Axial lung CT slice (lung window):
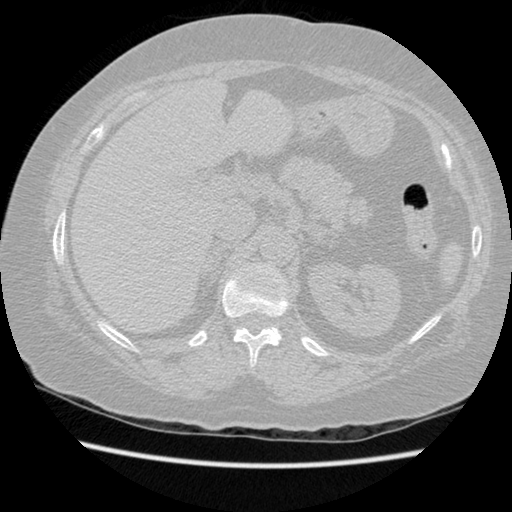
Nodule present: no